Field crop: maize
Growth stage: 2
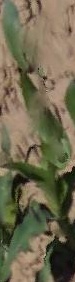
Species: maize